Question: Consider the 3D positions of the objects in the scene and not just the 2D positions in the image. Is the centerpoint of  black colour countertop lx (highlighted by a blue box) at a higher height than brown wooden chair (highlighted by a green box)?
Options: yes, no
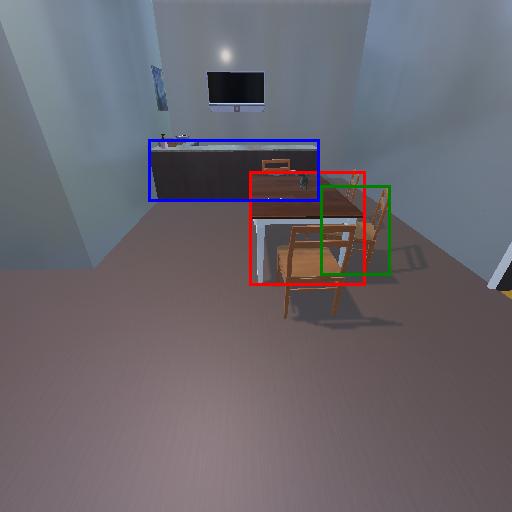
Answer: yes